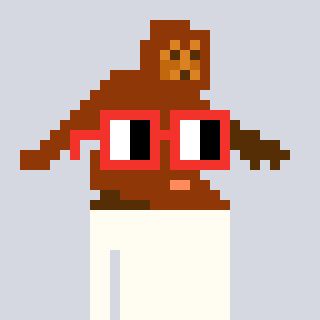
a pixel art character with square red glasses, a bigfoot-shaped head and a green-colored body on a cool background